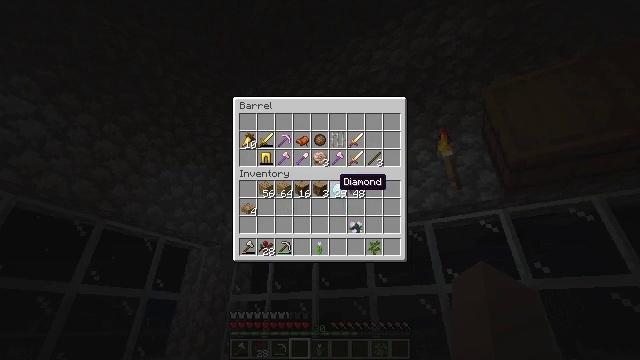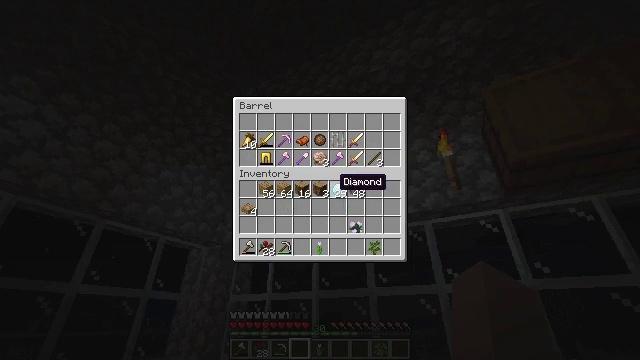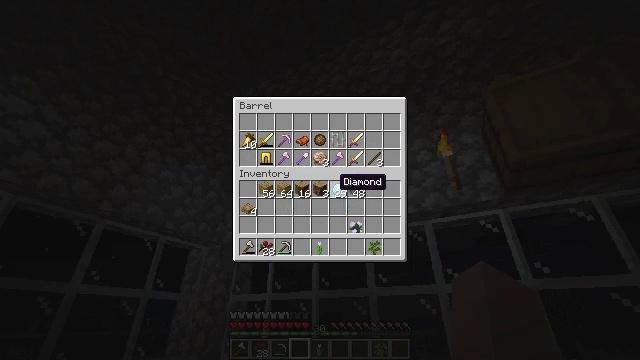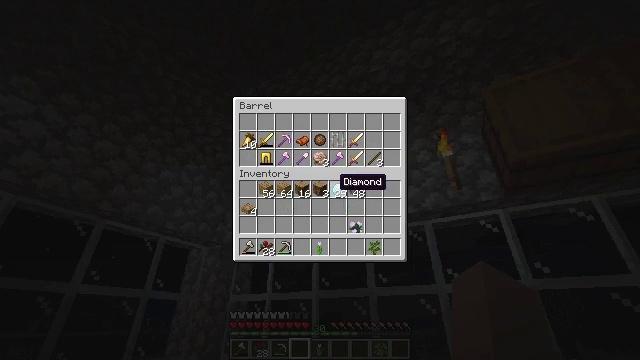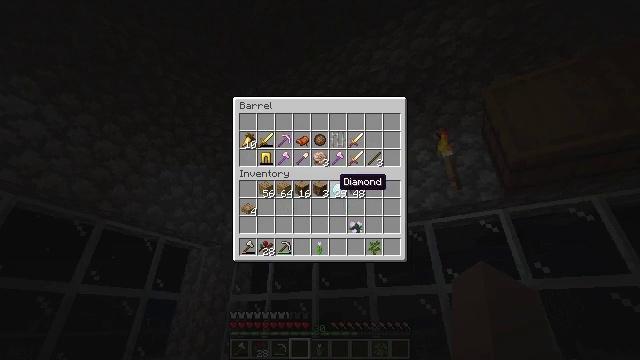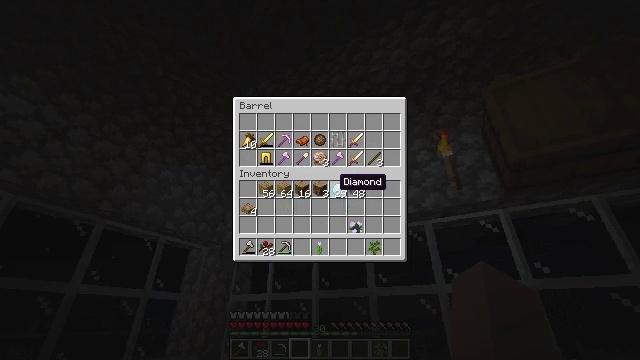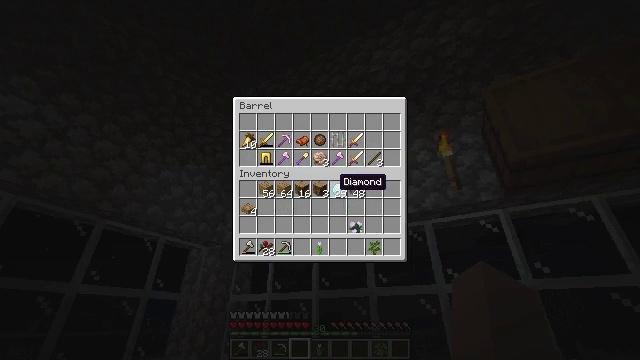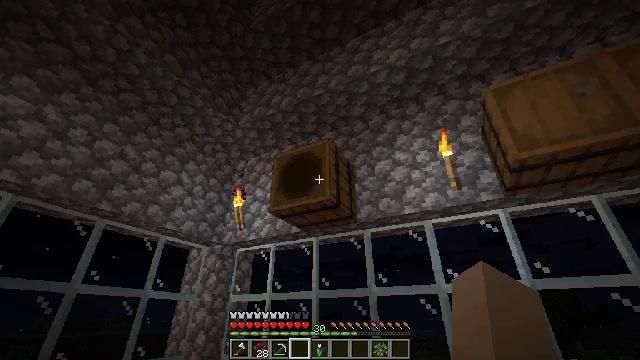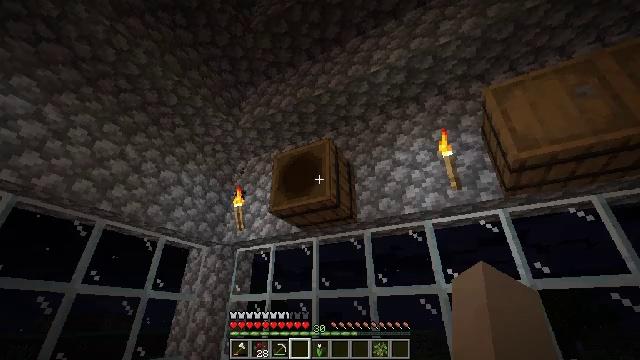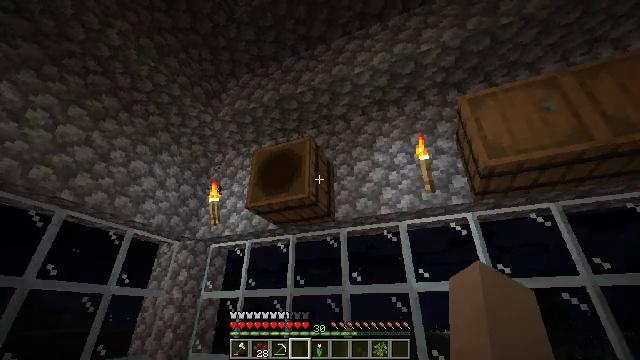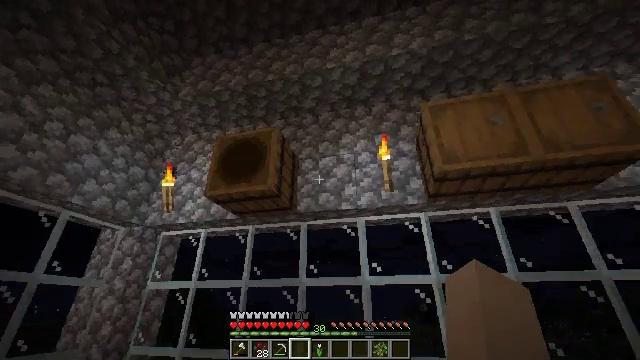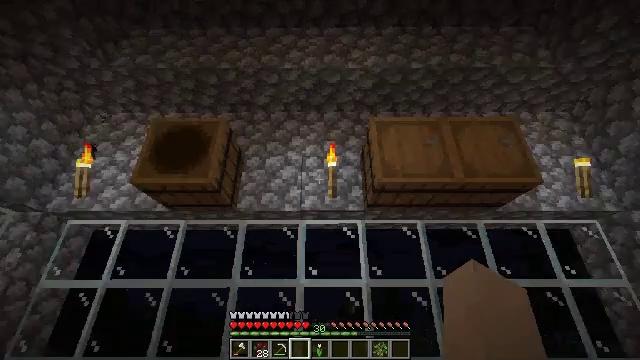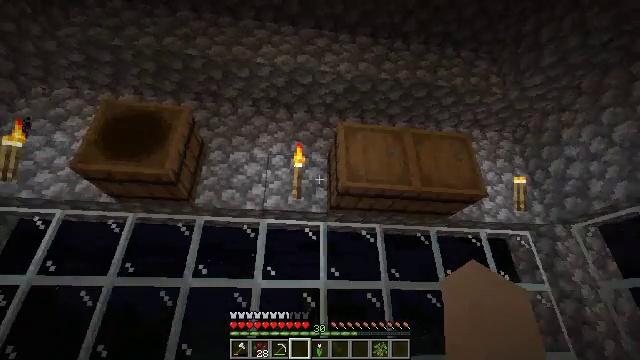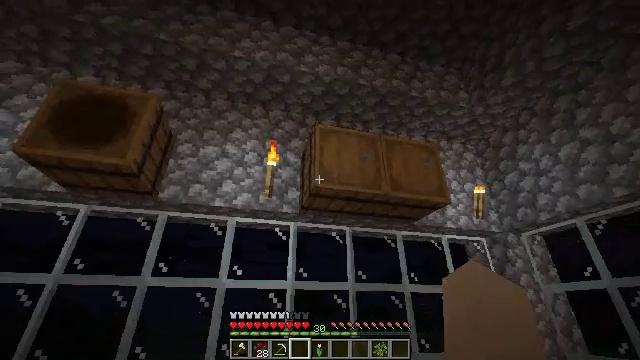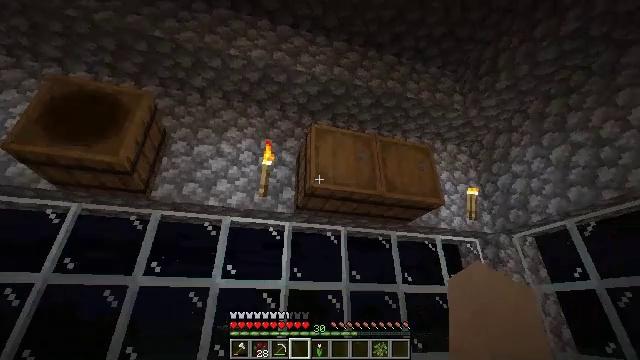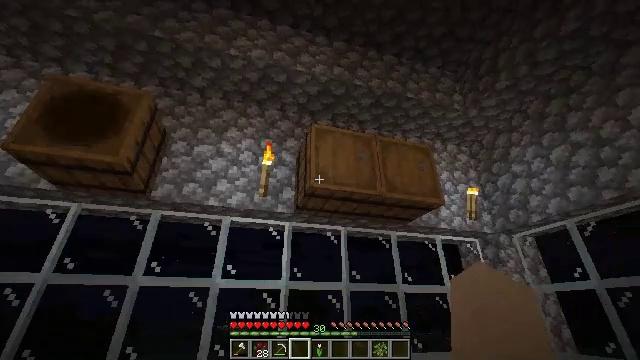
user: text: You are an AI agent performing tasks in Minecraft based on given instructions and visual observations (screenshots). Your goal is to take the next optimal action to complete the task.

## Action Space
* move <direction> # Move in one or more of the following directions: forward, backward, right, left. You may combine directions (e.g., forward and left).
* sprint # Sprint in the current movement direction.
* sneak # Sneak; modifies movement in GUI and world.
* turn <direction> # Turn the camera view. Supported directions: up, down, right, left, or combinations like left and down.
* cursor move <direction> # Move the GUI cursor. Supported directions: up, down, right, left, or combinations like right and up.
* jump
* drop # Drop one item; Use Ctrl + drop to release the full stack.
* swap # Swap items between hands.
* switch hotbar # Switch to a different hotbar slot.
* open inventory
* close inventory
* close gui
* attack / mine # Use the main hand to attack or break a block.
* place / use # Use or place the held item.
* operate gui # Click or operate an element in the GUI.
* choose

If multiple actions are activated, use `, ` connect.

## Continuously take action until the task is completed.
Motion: motion action
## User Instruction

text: Interact with the crafting table to obtain the barrel.
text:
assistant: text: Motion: no_op
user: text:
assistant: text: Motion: no_op
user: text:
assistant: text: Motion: no_op
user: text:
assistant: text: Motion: no_op
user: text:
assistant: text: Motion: no_op
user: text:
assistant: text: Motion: no_op
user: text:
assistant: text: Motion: no_op
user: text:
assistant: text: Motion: close gui
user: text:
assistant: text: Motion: turn right, open inventory
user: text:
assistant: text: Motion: turn right and down
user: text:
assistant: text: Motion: turn right
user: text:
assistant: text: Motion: turn right
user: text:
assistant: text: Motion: turn right
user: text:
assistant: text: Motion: turn right
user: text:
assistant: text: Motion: use / place
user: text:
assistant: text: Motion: use / place
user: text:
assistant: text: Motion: use / place
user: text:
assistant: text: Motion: use / place
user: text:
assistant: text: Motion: no_op
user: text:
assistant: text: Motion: no_op
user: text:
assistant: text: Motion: no_op
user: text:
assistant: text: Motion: no_op
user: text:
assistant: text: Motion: no_op
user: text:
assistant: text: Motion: no_op
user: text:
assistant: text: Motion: no_op
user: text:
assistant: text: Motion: no_op
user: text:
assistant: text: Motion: no_op
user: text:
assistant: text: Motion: no_op
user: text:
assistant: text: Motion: no_op
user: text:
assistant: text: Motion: cursor move right